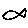
Label: fish